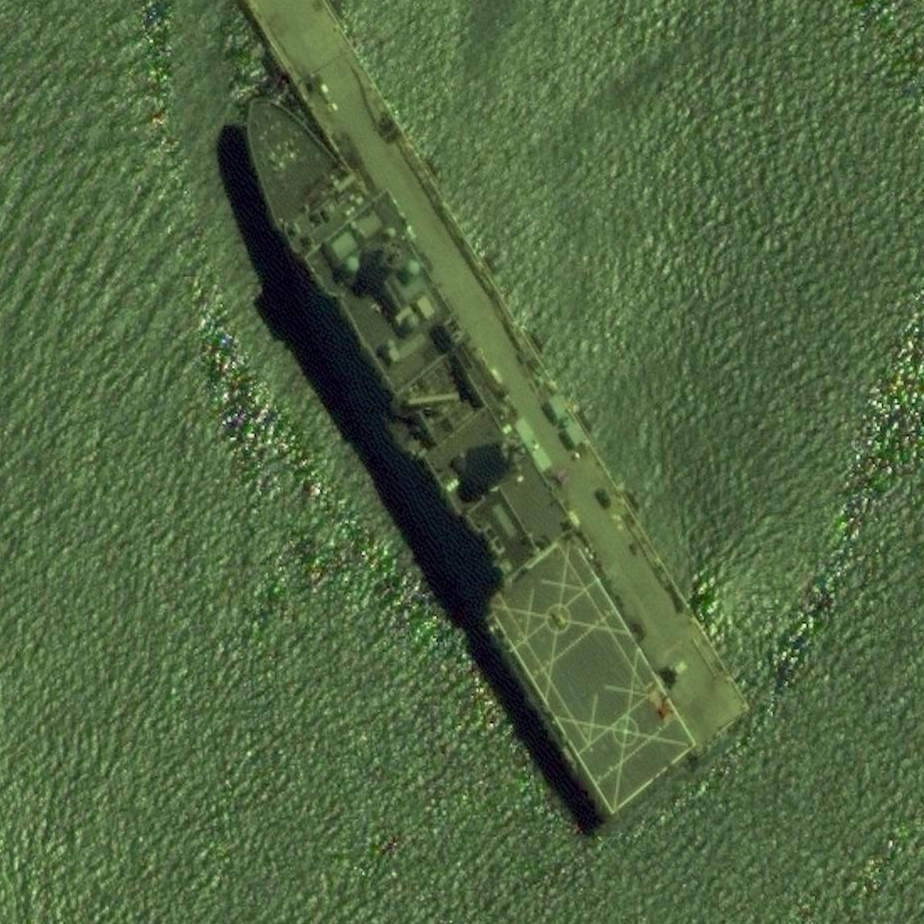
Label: Whitby_Island-class_dock_landing_ship